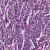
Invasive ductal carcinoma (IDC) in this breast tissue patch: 1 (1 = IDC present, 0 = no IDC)